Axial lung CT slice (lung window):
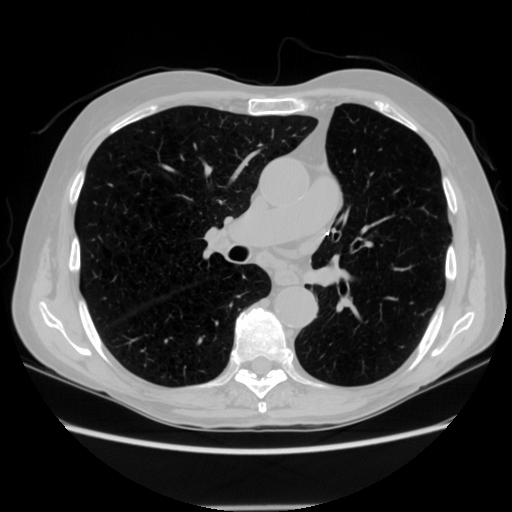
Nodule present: no